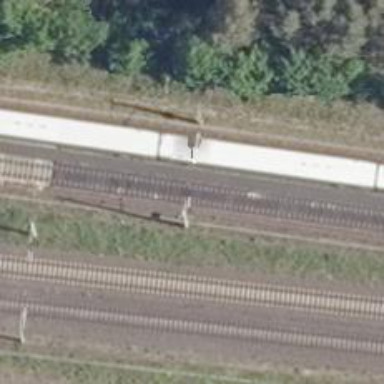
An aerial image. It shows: Milestone along the railway track with catenary mast.